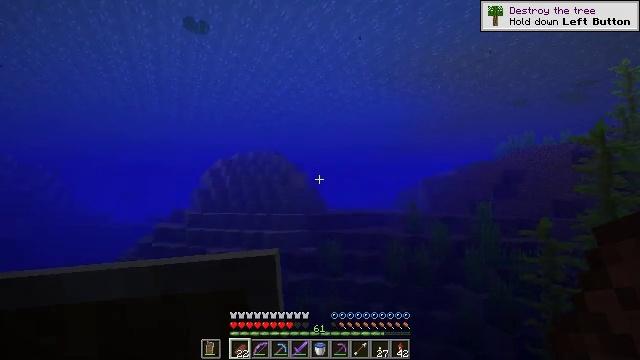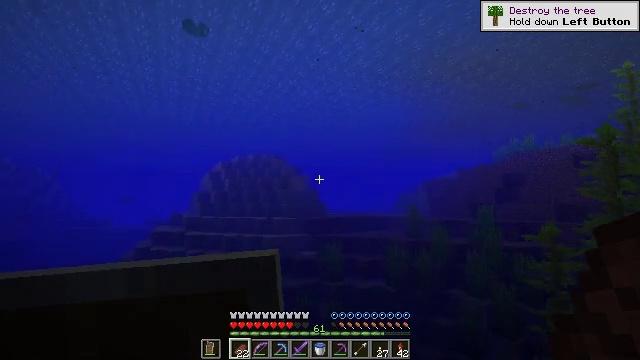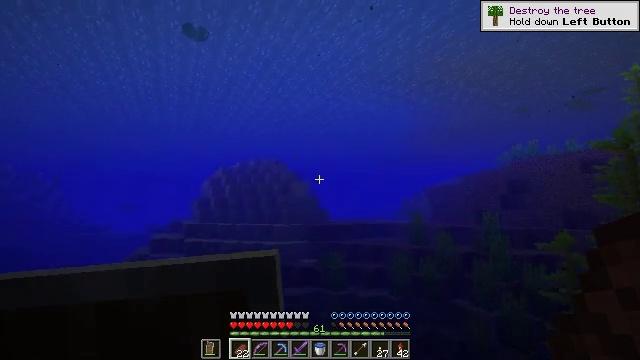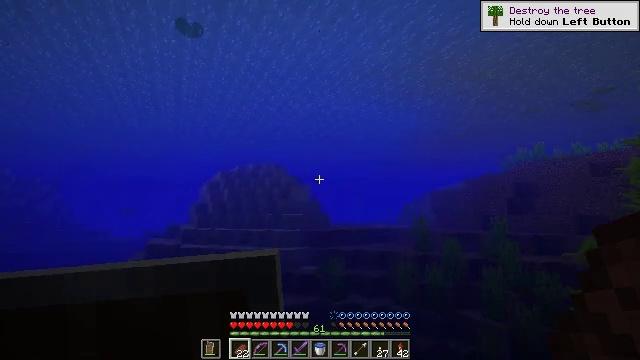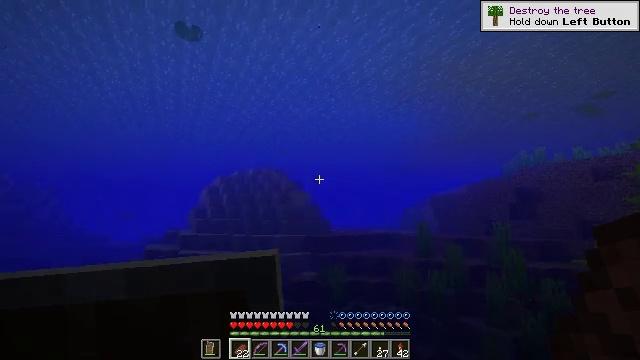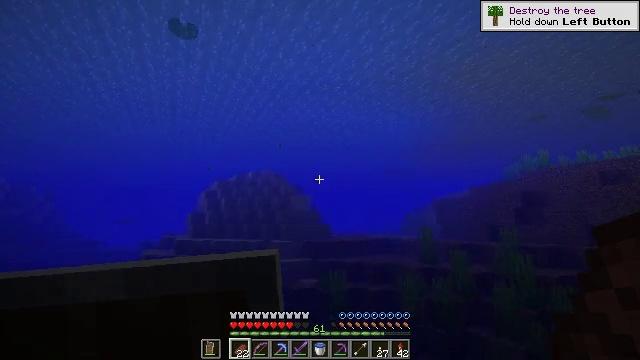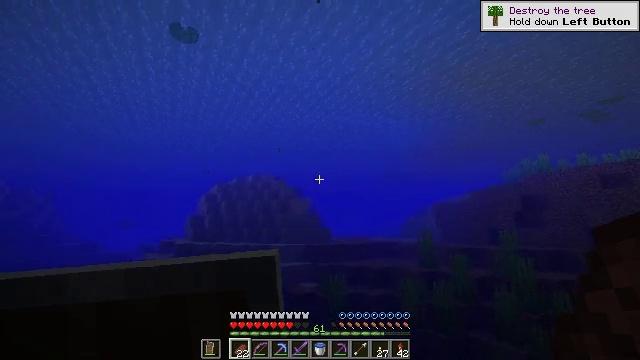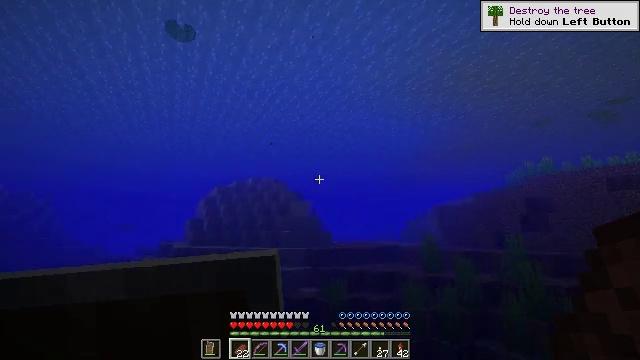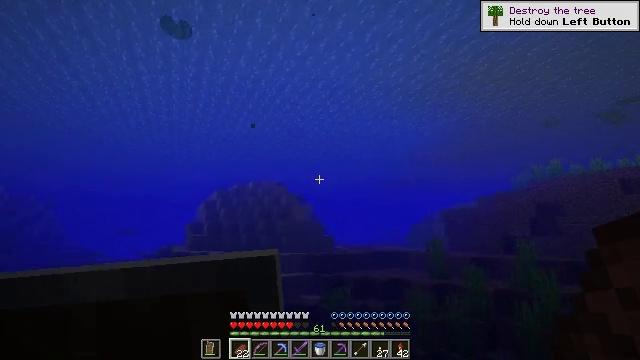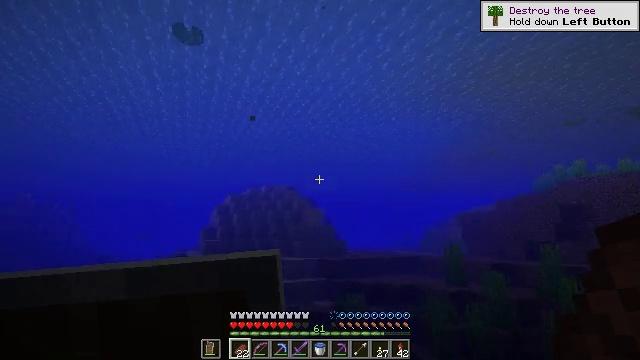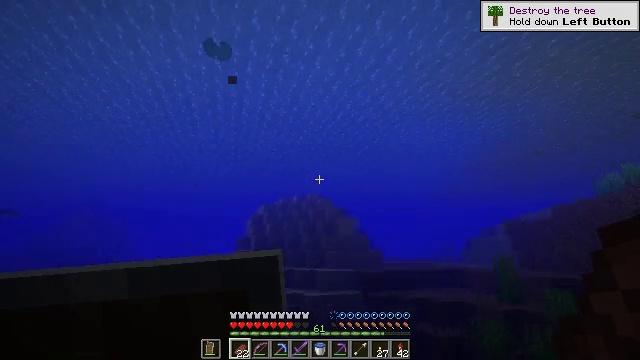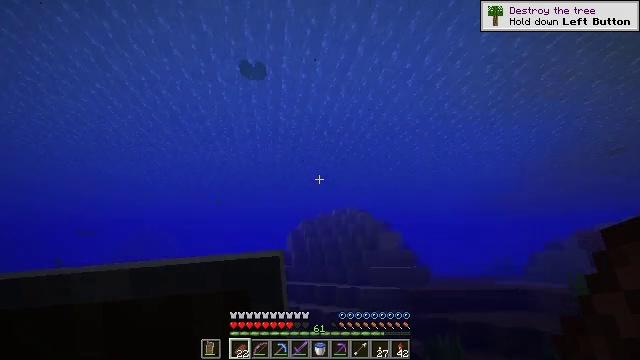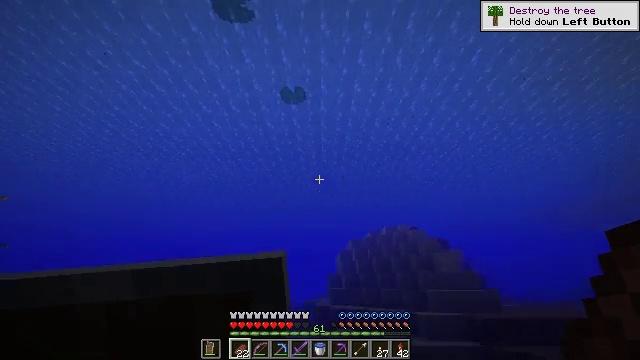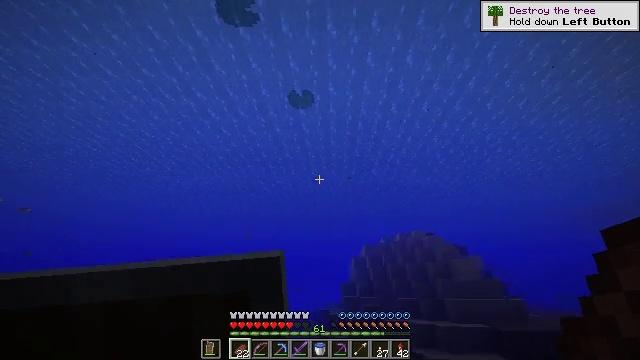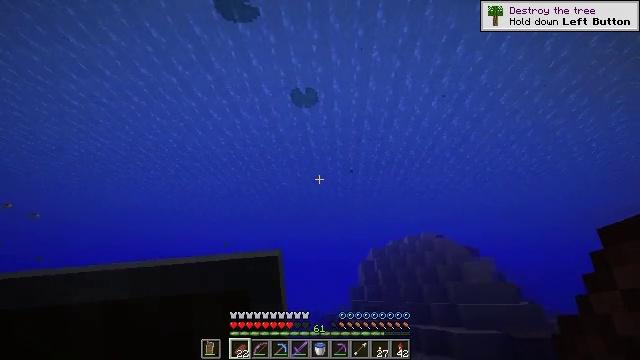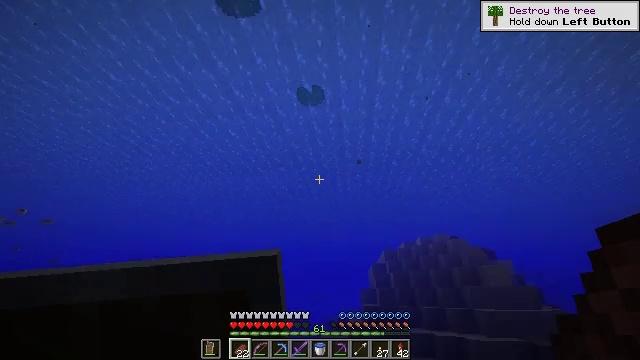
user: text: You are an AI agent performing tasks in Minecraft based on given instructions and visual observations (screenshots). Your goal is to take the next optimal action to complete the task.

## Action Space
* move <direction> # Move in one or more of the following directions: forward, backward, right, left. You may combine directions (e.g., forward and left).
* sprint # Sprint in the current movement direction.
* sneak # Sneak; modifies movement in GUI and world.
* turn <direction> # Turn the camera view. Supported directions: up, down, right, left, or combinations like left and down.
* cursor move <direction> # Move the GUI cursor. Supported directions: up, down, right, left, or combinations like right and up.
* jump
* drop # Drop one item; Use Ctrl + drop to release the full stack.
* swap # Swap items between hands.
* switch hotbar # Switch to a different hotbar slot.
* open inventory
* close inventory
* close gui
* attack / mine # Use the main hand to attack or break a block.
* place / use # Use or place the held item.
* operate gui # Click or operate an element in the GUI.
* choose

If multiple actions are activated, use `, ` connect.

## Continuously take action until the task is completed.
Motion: motion action
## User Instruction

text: Retrieve the valuable gold block.
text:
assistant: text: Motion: move forward
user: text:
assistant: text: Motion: move forward, turn up
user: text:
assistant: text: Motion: move forward
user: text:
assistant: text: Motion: move forward, turn up
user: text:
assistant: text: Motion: move forward
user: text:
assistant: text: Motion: move forward
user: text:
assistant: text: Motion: move forward
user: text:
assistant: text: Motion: move forward
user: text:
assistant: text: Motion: move forward, turn left
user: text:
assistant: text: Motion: move forward, turn left and up
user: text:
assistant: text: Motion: move forward, turn left and up
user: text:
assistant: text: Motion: move forward, turn left and up
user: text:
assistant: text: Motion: move forward, turn left and up
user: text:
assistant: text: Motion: move forward, turn left
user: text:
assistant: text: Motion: move forward, turn left
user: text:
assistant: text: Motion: move forward, turn left
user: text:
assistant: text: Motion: move forward
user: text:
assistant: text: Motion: move forward
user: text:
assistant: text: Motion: move forward
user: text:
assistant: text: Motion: move forward
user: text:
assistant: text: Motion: move forward
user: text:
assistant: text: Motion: move forward
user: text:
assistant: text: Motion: move forward, turn right and up
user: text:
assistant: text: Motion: move forward, turn right
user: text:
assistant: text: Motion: move forward, turn right
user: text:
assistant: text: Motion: move forward, turn right and down
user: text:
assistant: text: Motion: move forward, turn right and down
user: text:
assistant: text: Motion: move forward, turn right and down
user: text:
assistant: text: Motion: move forward, turn right and down
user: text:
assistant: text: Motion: move forward, turn right and down